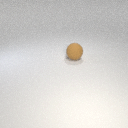
large brown rubber sphere